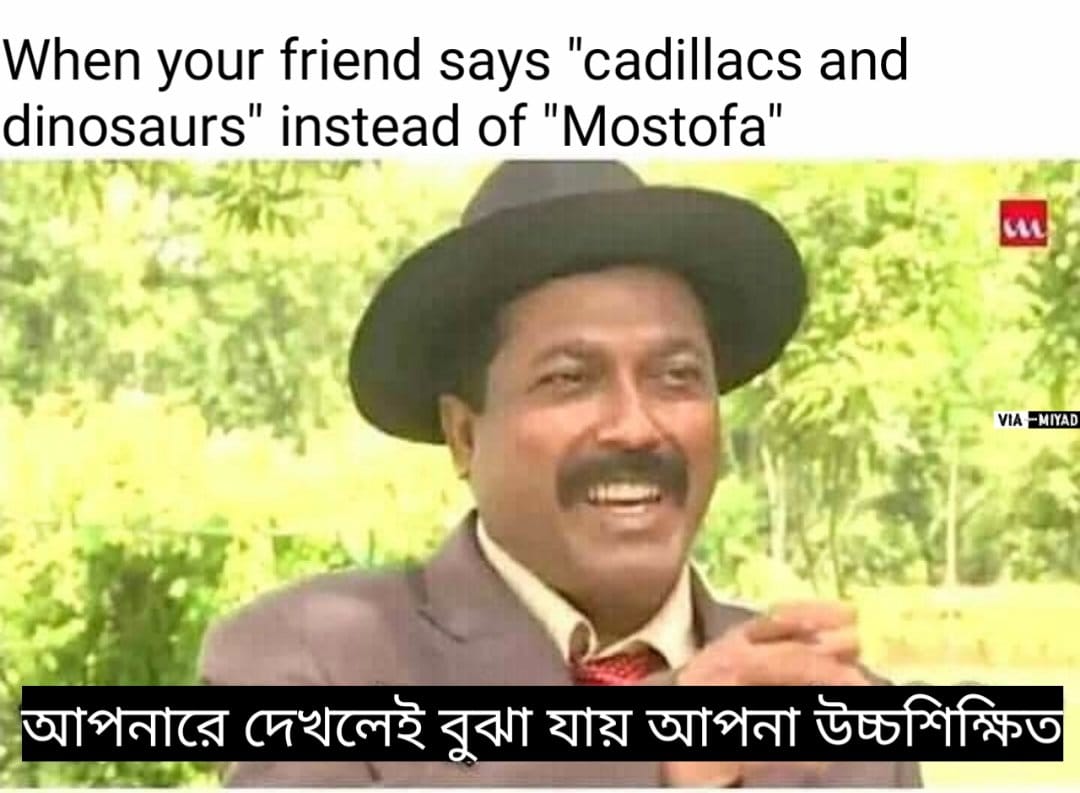
Caption: When your friend says " cadillacs and dinosaurs " instead of " Mostofa "    আপনারে দেখলেই বুঝা যায় আপনা উচ্চশিক্ষিত
Label: non-hate